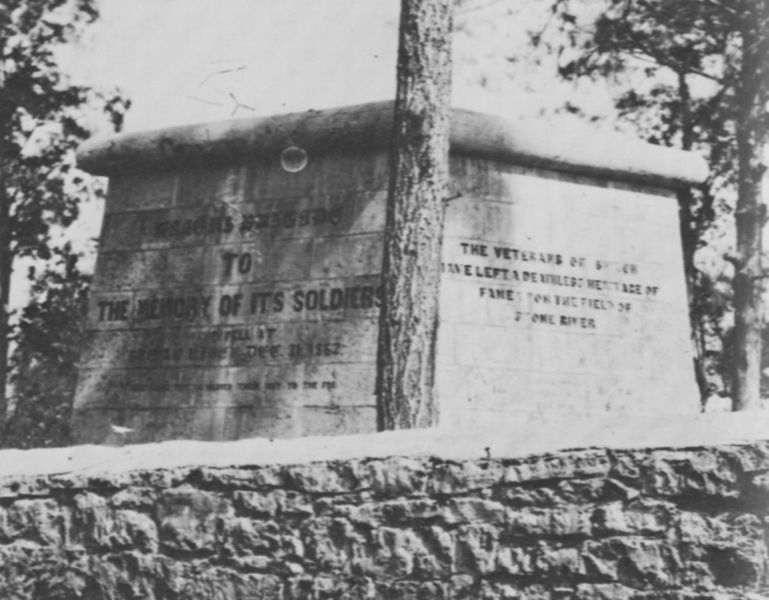
Titel: Am Schlachtfeld von Stone River
Künstler: Mathew B. Brady
Schlagwörter: baum, blätter, himmel, laub, schatten, weiß, bäume, grau, licht, schwarz, park, wand, architektur, sockel, stein, steine, tod, tot, baumstamm, stamm, sonne, wald, garten, schrift, schwer, mauer, massiv, steinmauer, amerika, krieg, soldaten, inschrift, podest, foto, fotografie, photographie, fugen, meuer, denkmal, asien, schwarz-weiss, text, soldat, beschriftung, friedhof, würfel, photo, sims, gesims, quader, grab, rinde, kiefern, usa, gedenken, block, erinnerung, gefallene, quadrat, wulst, aufnahme, gefallen, englisch, grabmal, monument, gedenkstein, steinquader, kubus, gedenktafel, ehrenmal, epitaph, nationalsozialismus, blöcke, weltkrieg, grabstein, mahnmal, zweiter weltkrieg, massig, veteranen, kriegerdenkmal, gedächtnis, memorial, denkmahl, vietnam, kriegsdenkmal, mahmal, soldatenfriedhof, sezessionskrieg, kieg, gefallenendenkmal, maauer, soldiers, soldatendenkmal, veteranendenkmal, kriegsdekmal, gedenkstäte, #mahnmal